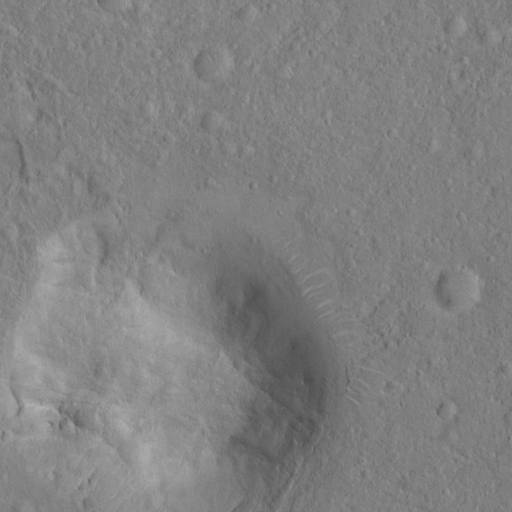
Objects detected: cone